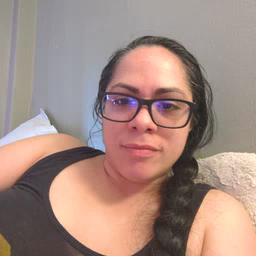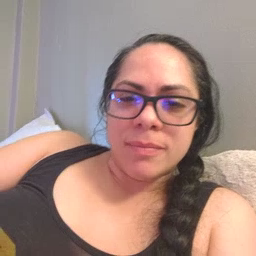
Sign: nap